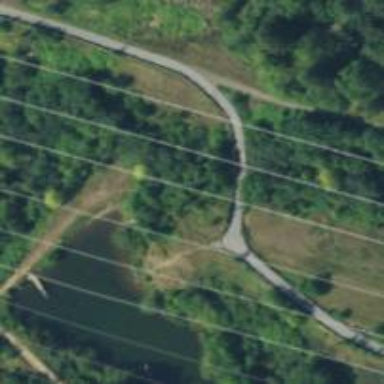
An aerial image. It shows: Bridge over cycleway.